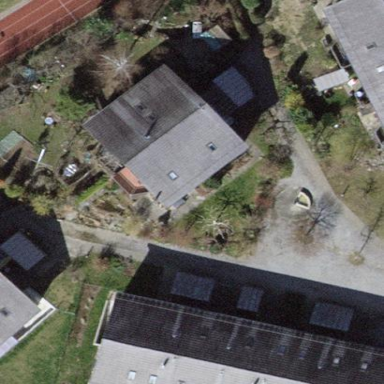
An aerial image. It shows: Gabled roof house.